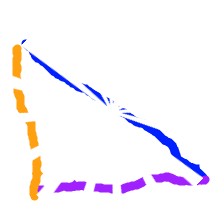
Shape: triangle